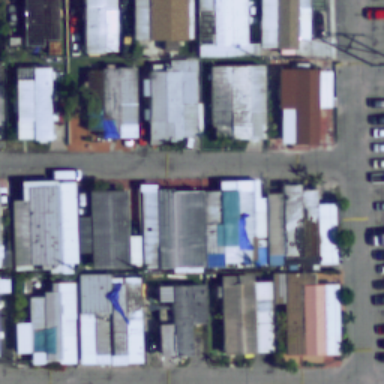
Many mobile homes arranged in lines in the mobile home park .